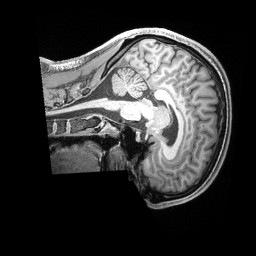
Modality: T1w
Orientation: sagittal
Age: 21
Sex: male
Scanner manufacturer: siemens
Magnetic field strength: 3 T
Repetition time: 2.4 s
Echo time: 0.00228 s